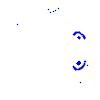
Particle: electron